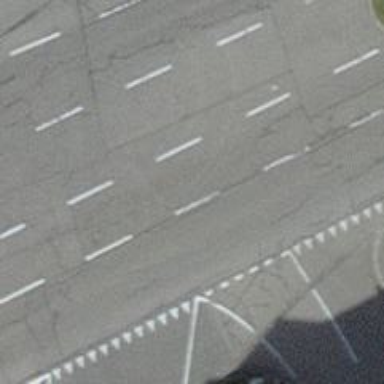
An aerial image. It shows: Secondary link road with asphalt surface.